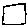
Label: square